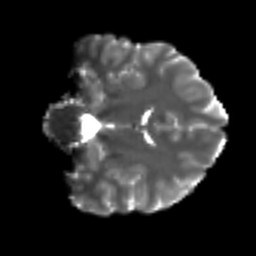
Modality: T2w
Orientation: coronal
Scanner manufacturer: siemens
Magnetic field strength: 3 T
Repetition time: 9.6 s
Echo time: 0.077 s